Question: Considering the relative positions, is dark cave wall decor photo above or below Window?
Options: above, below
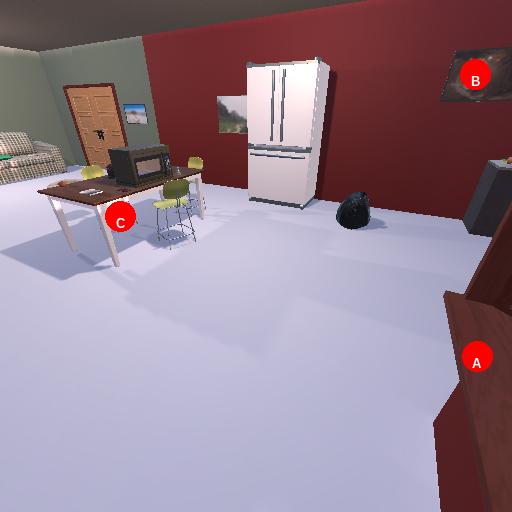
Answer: above